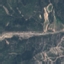
Land use / land cover class: HerbaceousVegetation